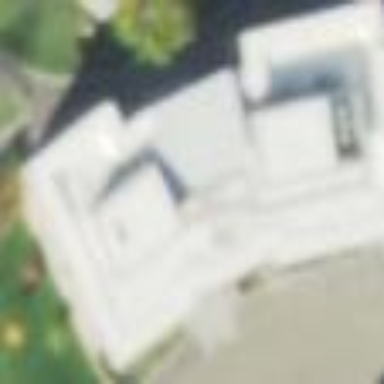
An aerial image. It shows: College building.